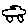
Label: car